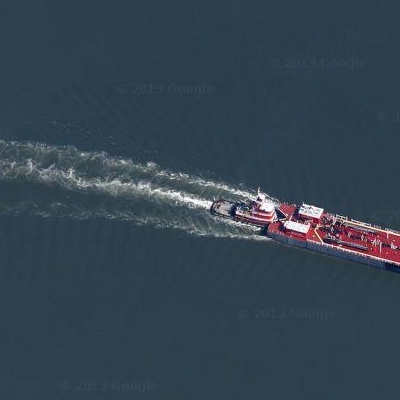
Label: RiverLake